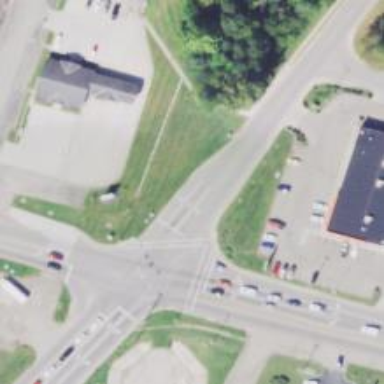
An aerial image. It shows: Marked crossing on the road.